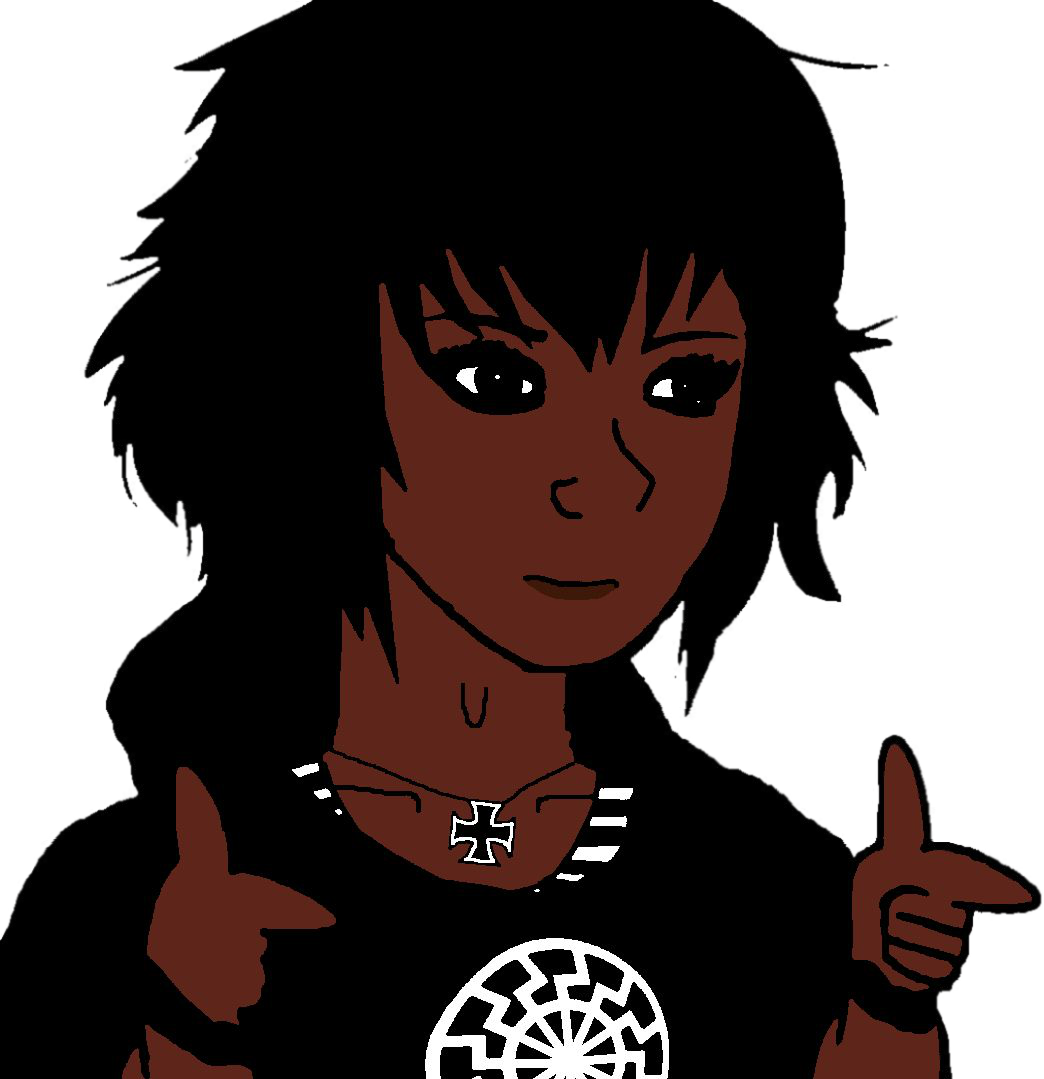
Label: 5_Tomboy